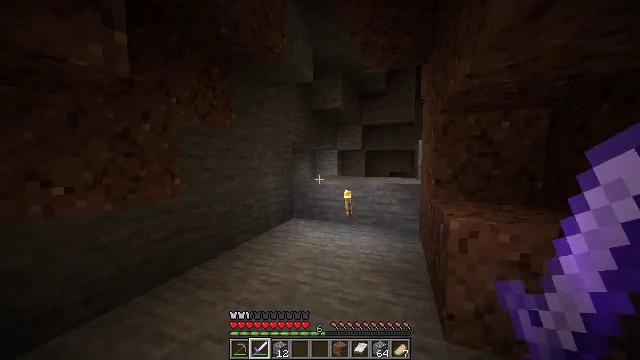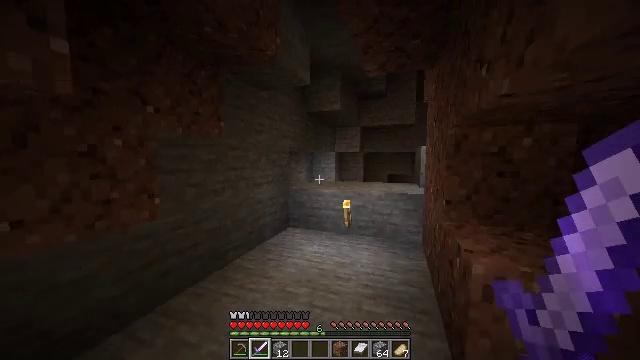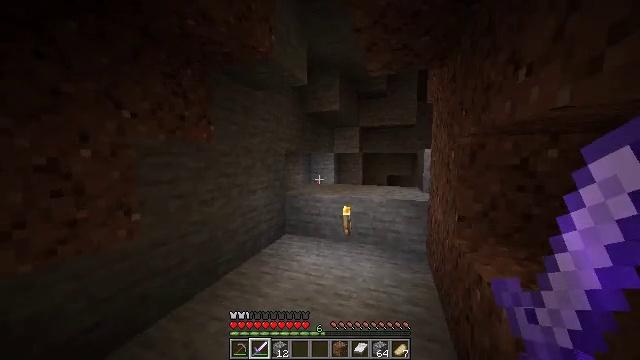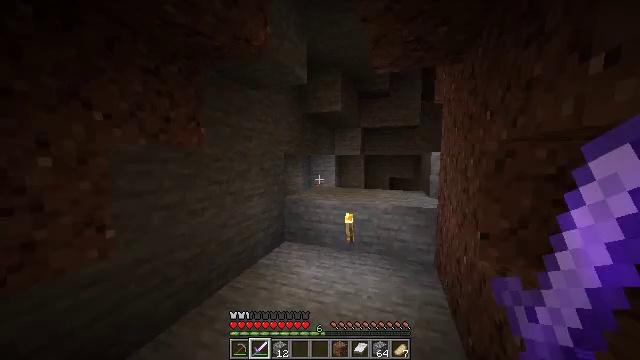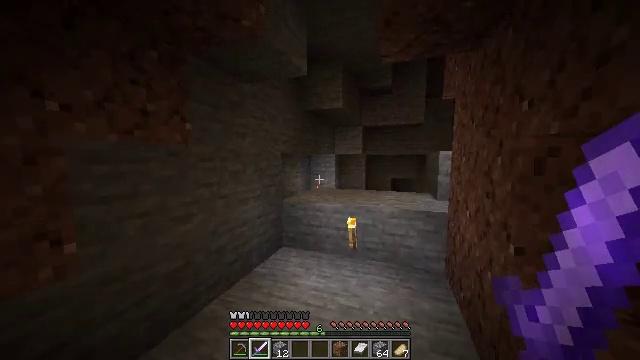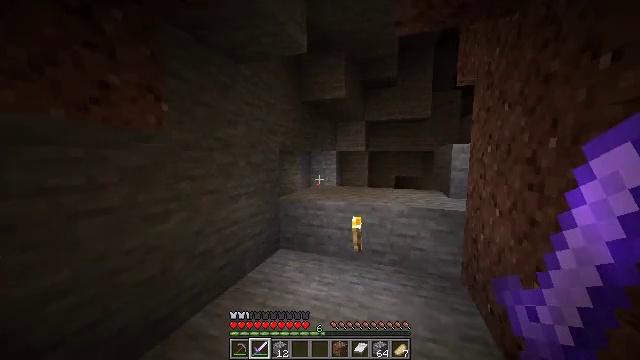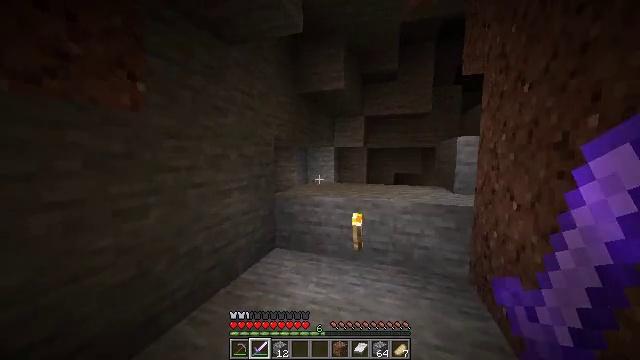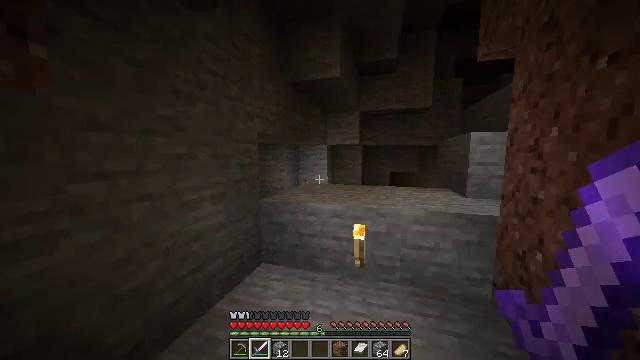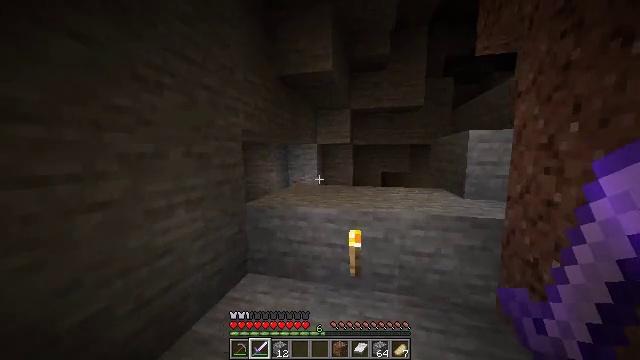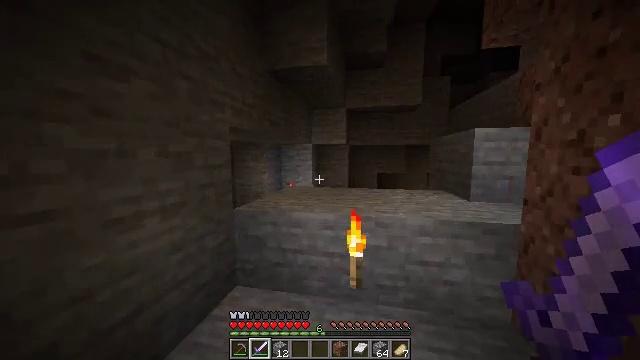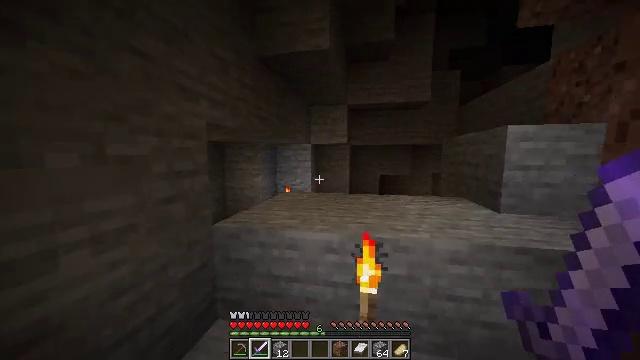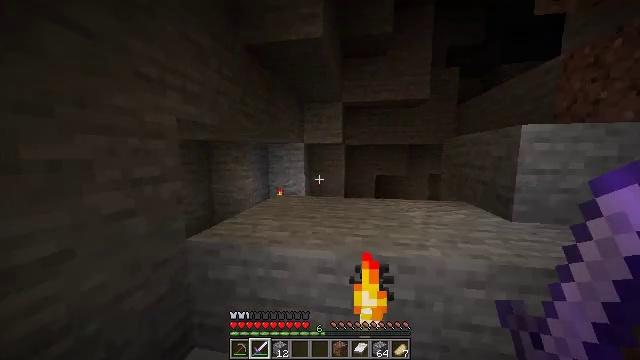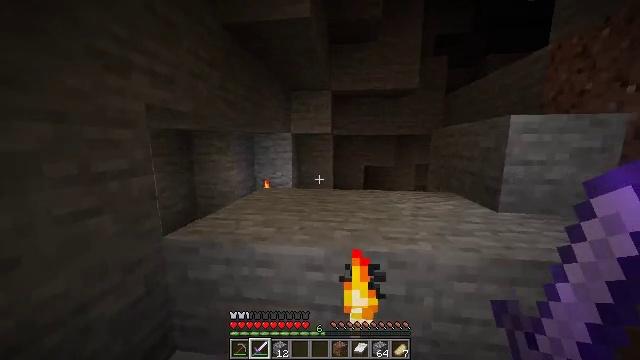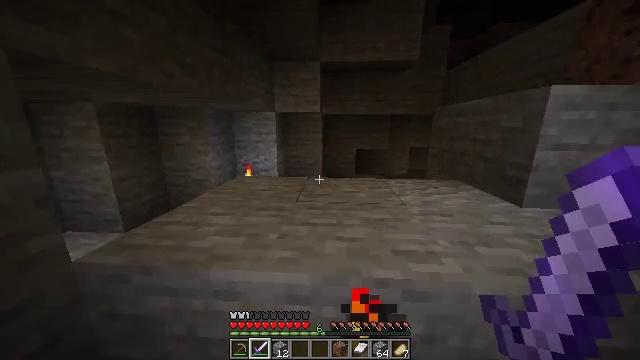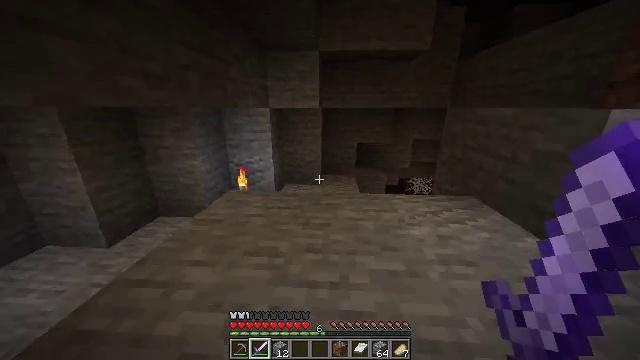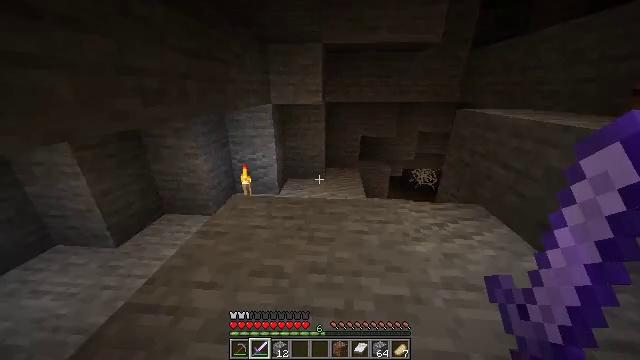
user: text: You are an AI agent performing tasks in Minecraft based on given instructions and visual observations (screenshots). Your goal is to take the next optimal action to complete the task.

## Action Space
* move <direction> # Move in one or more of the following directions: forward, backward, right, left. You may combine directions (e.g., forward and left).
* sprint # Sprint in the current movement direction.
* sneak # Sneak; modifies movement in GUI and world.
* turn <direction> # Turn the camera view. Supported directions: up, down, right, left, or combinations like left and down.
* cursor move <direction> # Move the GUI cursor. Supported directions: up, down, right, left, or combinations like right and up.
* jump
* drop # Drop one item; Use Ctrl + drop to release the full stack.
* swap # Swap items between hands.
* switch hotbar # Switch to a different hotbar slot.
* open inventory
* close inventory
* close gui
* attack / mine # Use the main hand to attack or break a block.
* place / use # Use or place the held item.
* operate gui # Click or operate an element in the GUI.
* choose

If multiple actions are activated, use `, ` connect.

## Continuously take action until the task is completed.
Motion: motion action
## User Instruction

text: Remove layers of soul soil.
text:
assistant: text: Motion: move forward, jump
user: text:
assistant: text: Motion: move forward, jump
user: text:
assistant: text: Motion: move forward
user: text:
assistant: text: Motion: move forward
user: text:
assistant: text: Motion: move forward
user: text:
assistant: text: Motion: move forward
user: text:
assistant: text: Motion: move forward, turn right
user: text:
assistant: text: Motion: move forward, turn right
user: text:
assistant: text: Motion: move forward, turn right
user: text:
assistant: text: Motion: move forward
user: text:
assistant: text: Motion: move forward, turn right
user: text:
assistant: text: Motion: move forward, turn right and down
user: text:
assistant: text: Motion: move forward, turn right and down
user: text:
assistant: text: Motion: move forward, turn down, jump
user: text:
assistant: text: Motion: move forward, turn down, jump
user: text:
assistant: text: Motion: move forward, turn left and down, jump
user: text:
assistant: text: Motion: move forward, turn left and down, jump
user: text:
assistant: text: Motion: turn left and down
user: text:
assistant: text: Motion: turn left and down
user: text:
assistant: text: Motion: turn left and down
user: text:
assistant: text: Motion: turn left and down
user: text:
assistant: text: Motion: turn left and down
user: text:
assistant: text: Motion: turn left
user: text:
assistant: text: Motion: move right, turn left
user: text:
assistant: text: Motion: move right, turn left and up
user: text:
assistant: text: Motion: move right, turn left
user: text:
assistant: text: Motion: move right
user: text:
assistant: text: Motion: move forward and move right
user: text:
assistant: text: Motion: move forward and move right, turn left and up
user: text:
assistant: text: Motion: move forward and move right